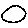
Label: circle